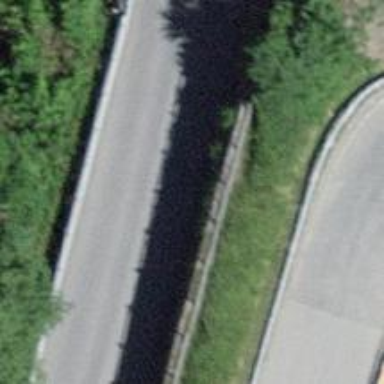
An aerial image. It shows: Retaining wall.